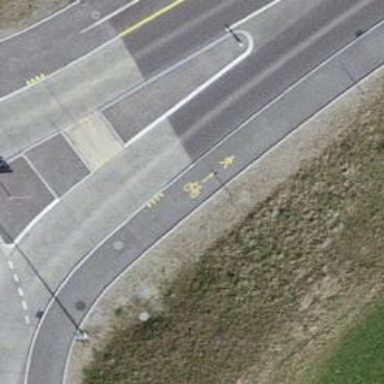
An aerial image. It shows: Unmarked crossing on the road.